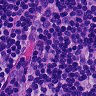
Metastatic tissue present: no